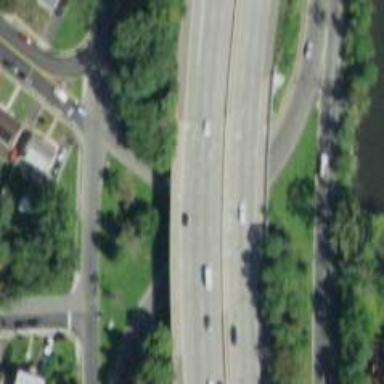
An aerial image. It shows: Bridge on urban freeway/expressway motorway.